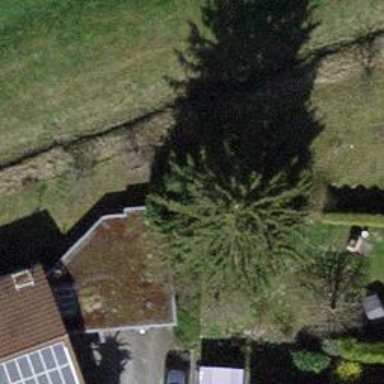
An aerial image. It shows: Evergreen needle-leaved tree.